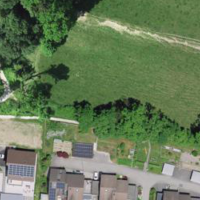
EUNIS habitat code: 55
Species observed at this site:
Corylus avellana
Rumex acetosella